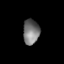
Tissue: lung
Cell type: Epithelial cells
Senescence score: 0.2202
Nuclear area (px): 399
Mean DAPI intensity: 118.183